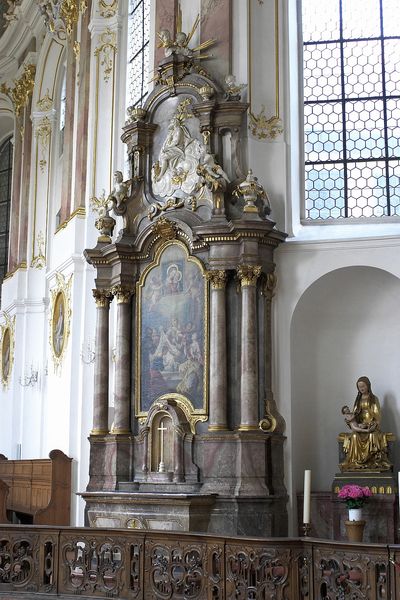
Titel: Augustinerkirche (Seminarkirche) in Mainz
Standort: Mainz, Augustinerst. 40 (EU - D - RP)
Schlagwörter: gemälde, weiß, ausschnitt, blumen, fenster, frau, hell, licht, marmor, säulen, barock, bild, kirche, gold, innen, kind, rokoko, engel, vase, ornamente, kerze, kerzen, blumenstrauß, foto, kreuz, bleiglas, altar, schnitzerei, kirchenbank, seitenschiff, jesus, pieta, tempel, putten, maria, madonna, putti, waben, sakral, absperrung, rosetten, holzgeländer, alkoven, kirchenfenster, altaraufsatz, altargemälde, seitenaltar, bleiverglasung, gld, steinrelief